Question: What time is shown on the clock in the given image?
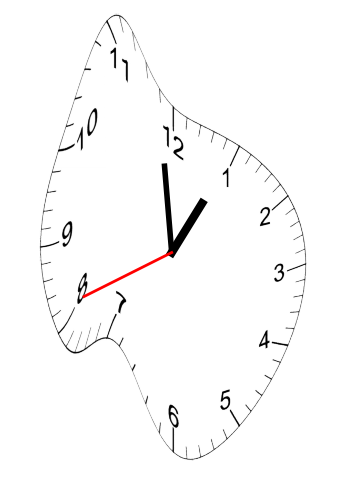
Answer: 12:58:41